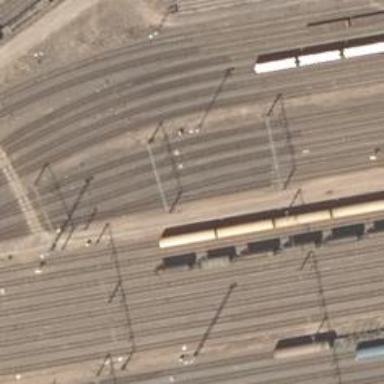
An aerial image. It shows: Rail yard with electrified contact lines for the trains.